Question: Does anyone know how to add the variable pane in intelliJ? I closed it by accident I cant find how to re-open it.
This is were it used to be but now I only have the "watches":

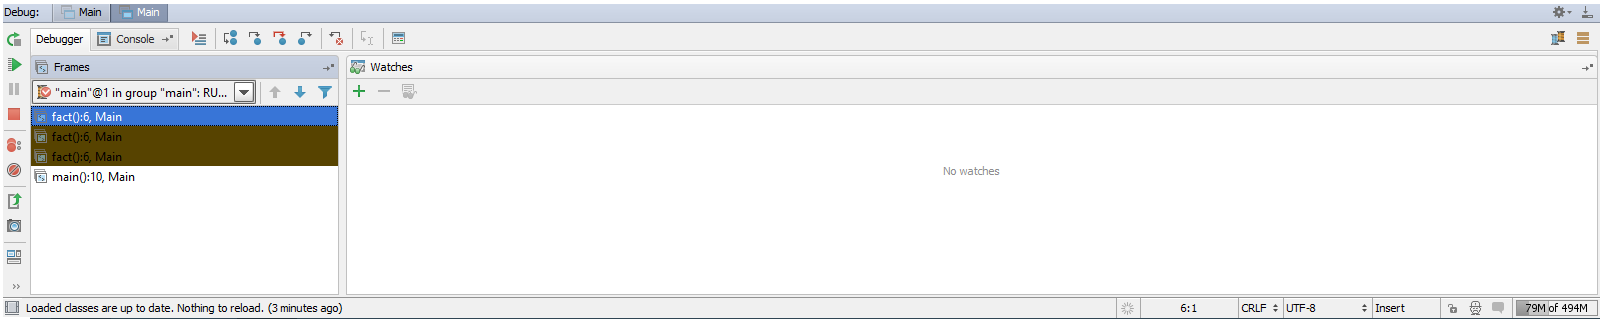
Answer: I do this every now and then, and it always takes me way too long to get it back...see the stack-looking icon toward the top-right corner, under the icon next to settings? That should do it for you.